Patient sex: M
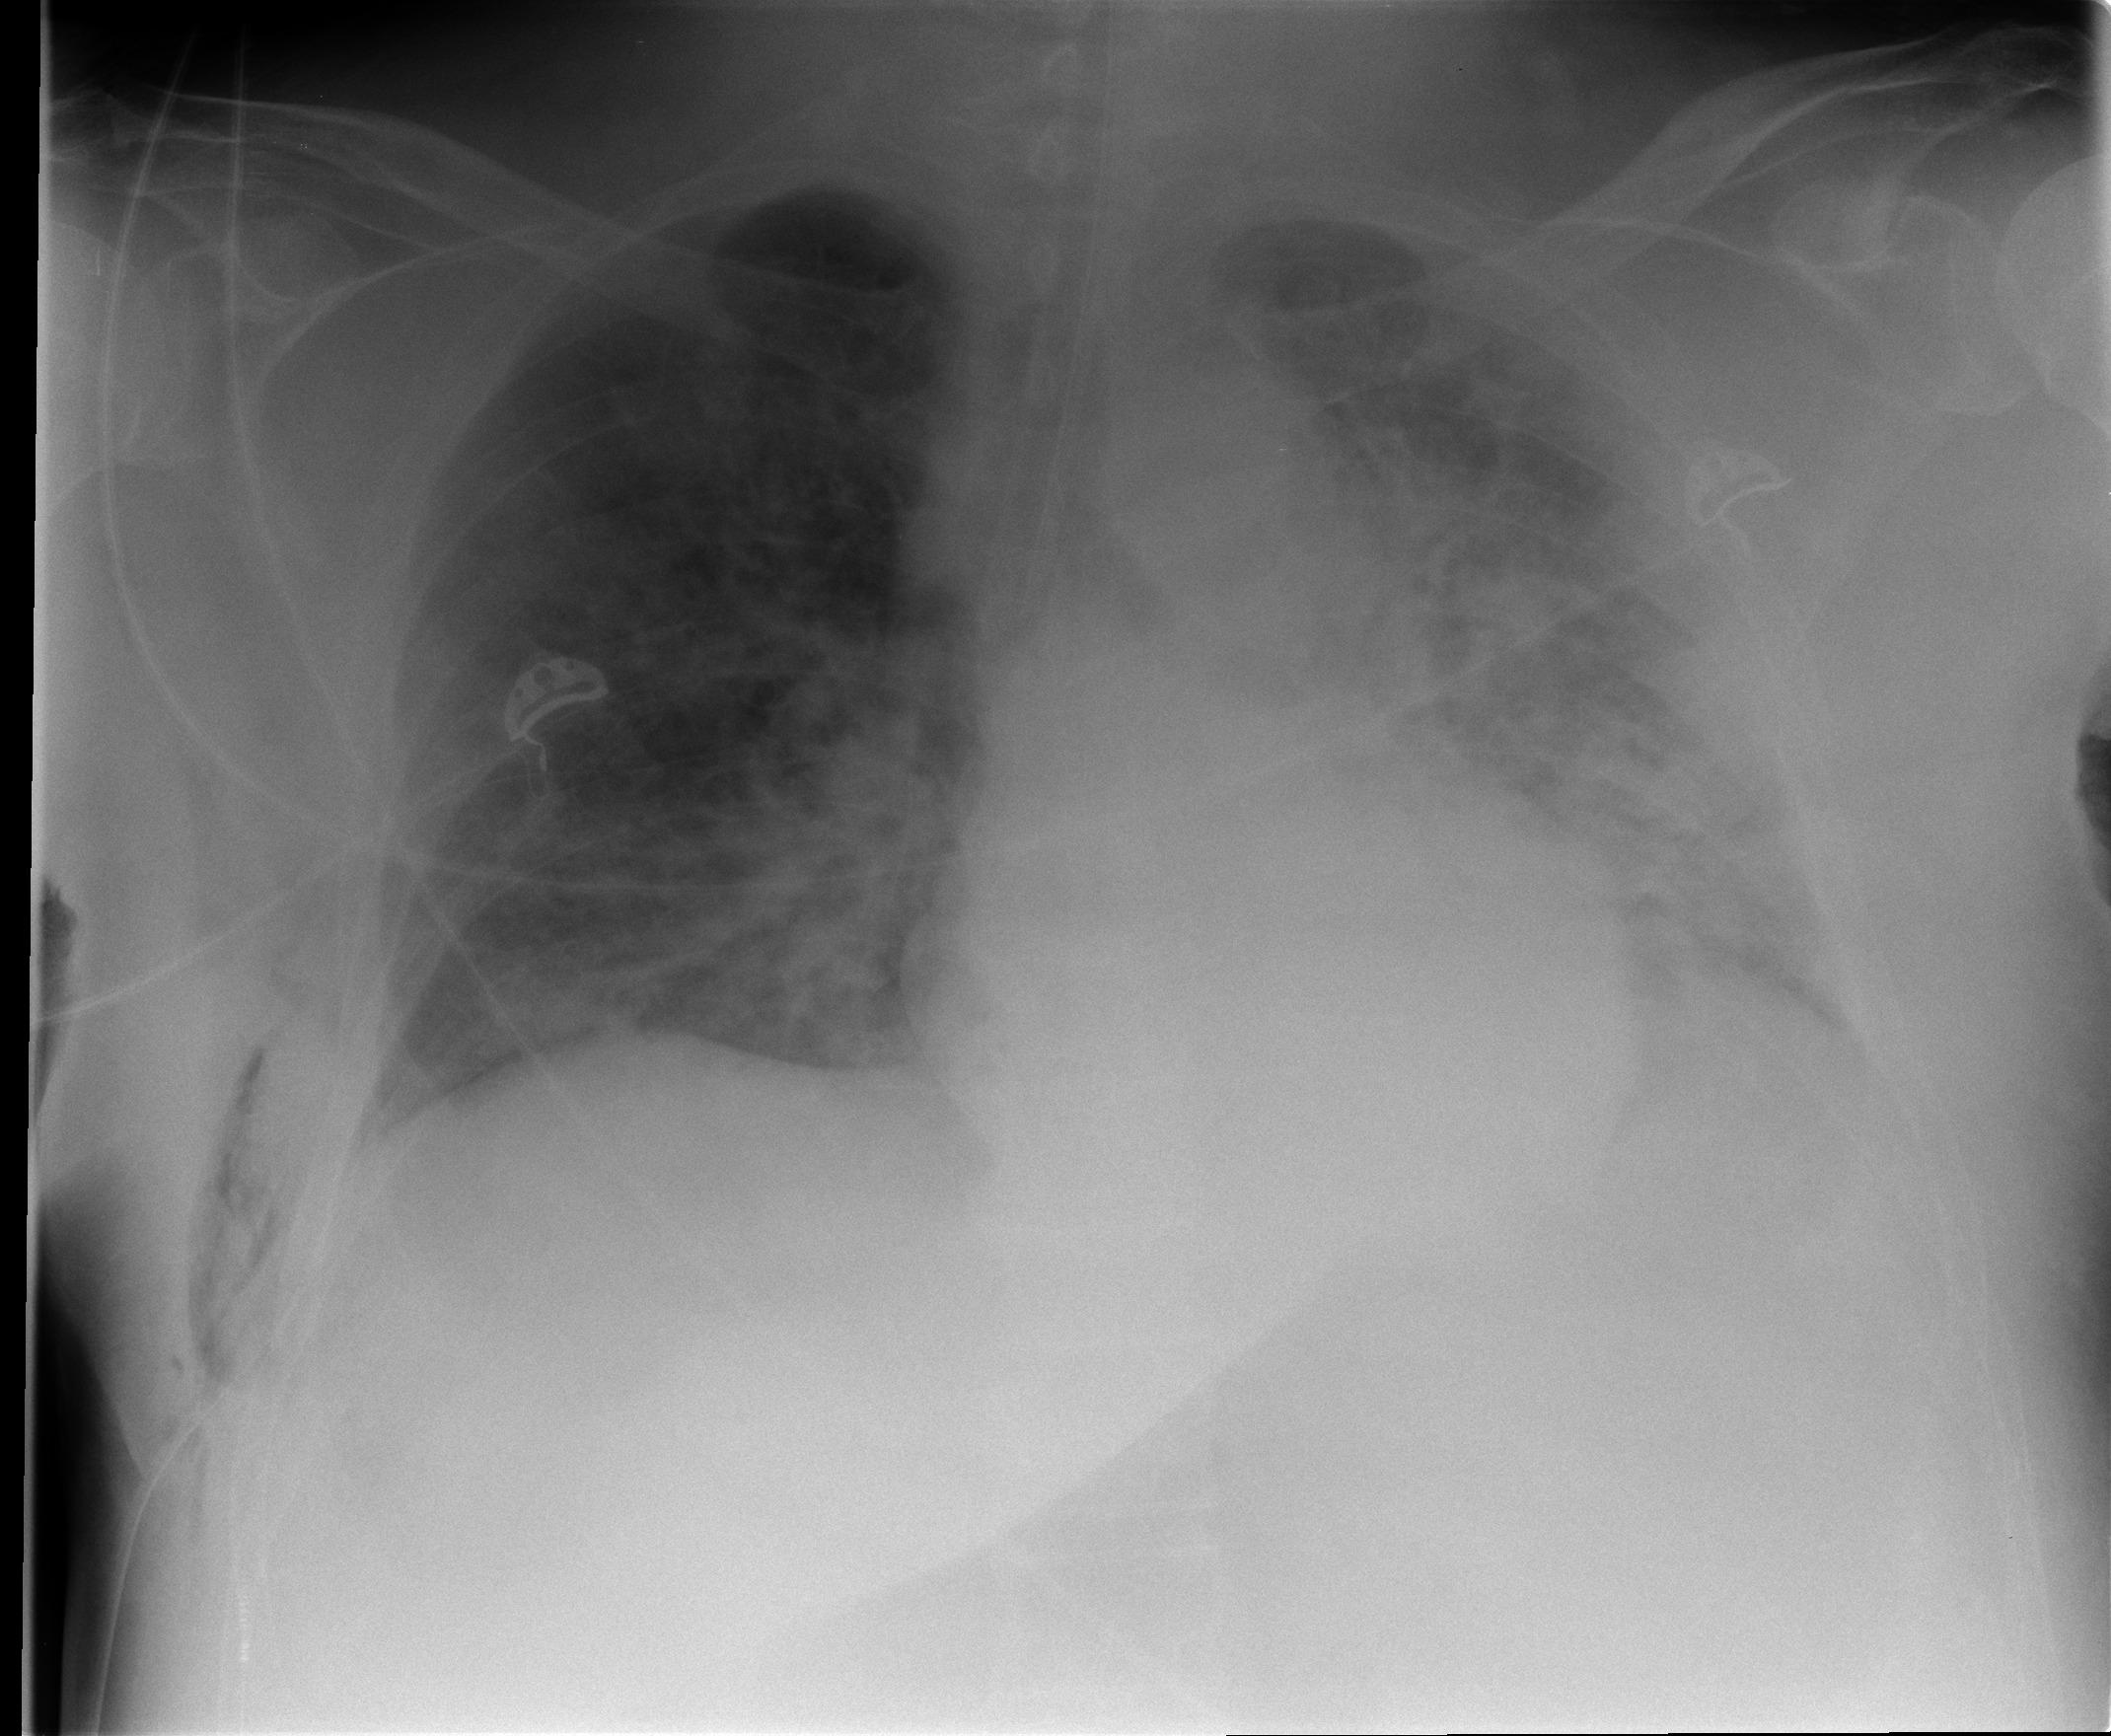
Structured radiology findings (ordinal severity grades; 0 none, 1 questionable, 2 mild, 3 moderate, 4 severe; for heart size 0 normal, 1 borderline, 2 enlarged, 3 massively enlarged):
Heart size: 0
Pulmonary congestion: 2
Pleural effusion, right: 0
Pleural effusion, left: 0
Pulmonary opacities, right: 3
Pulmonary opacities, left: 4
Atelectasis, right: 0
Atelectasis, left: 0